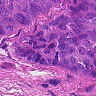
Metastatic tissue present: yes